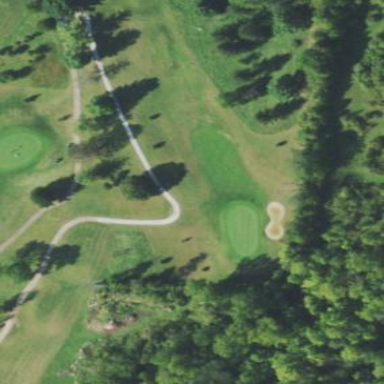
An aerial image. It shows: Golf fairway in the image.